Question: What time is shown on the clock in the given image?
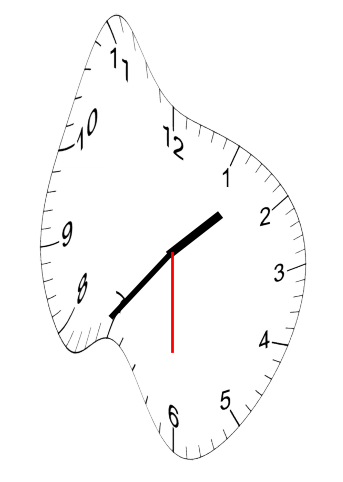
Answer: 01:36:30